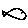
Label: fish